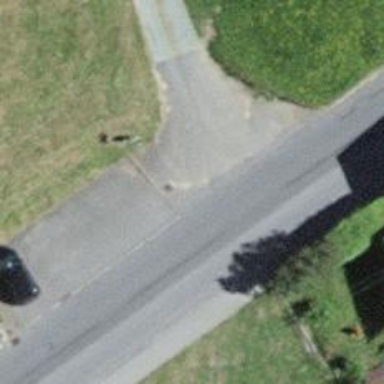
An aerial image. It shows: Bus stop equipped with public transport stop position.